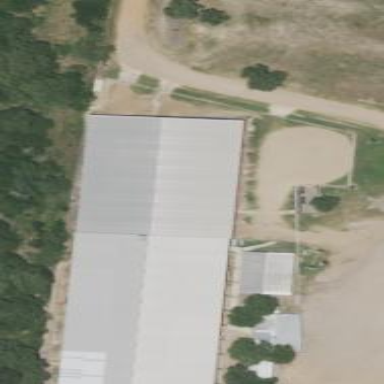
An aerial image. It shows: Stable building with dirt surface.